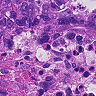
Metastatic tissue present: yes